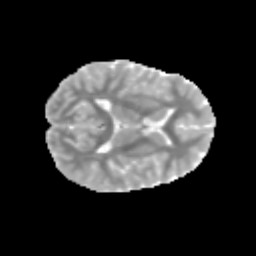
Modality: MD
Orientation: axial
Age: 9
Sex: female
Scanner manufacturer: siemens
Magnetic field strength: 3 T
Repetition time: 3.8 s
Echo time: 0.07 s